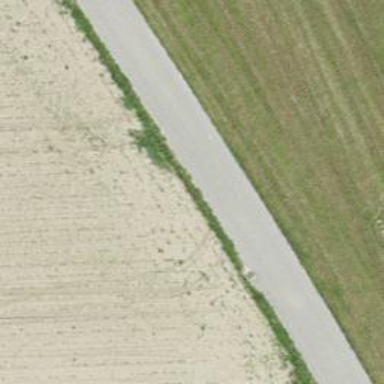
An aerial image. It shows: Gravel track with grade 4 quality.